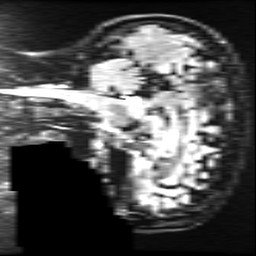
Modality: FLAIR
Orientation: sagittal
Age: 36
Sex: female
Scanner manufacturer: ge
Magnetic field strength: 3 T
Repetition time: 11 s
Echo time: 0.1497 s